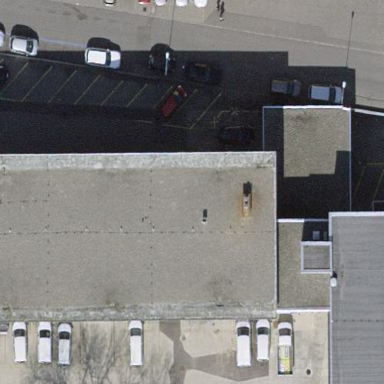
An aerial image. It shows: Office building with flat roof.